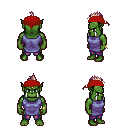
a pixel art fantasy rpg character, male body template, orc, green skin, chain tabard jacket, magenta pants, white blonde mohawk hairstyle, red bandana, bracelets, four views (front, back, left, right), 2x2 character sprite sheet, small pixel art, hard edges, no anti-aliasing